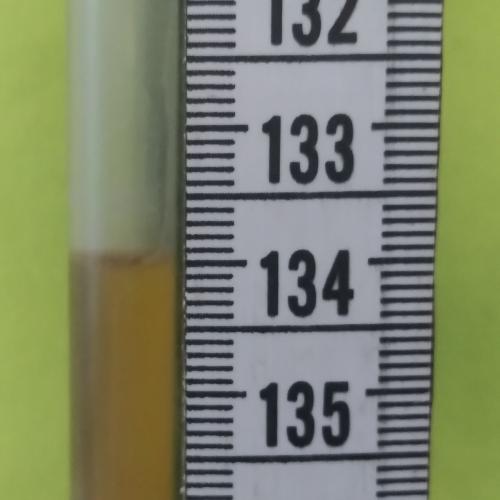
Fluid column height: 134.0 cm